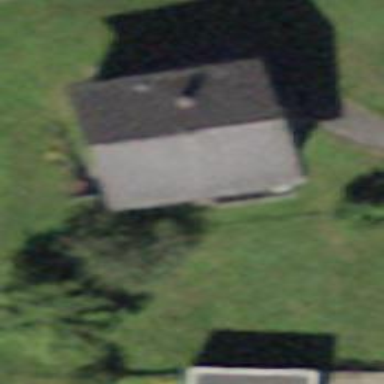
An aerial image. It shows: Detached building with gabled roof.